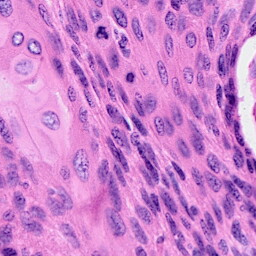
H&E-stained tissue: Cervix